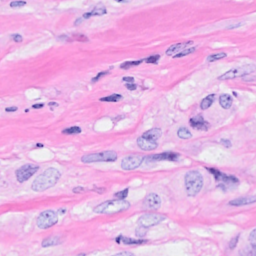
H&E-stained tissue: Breast